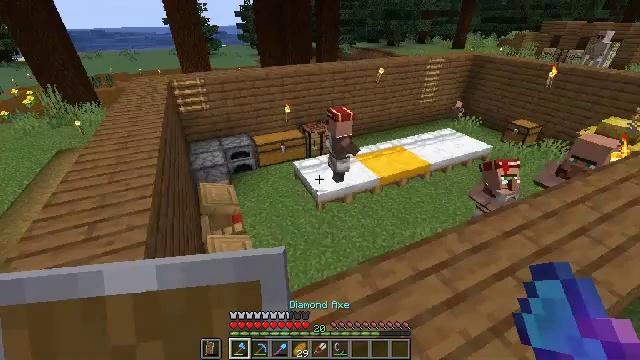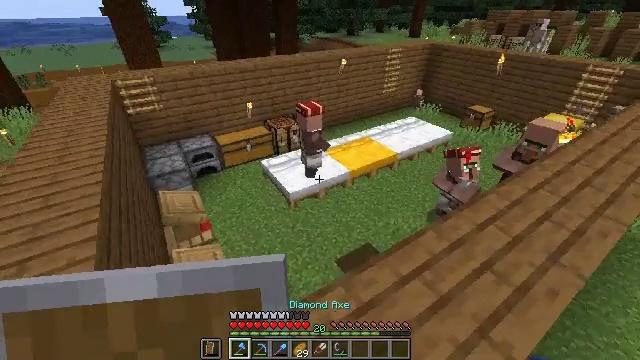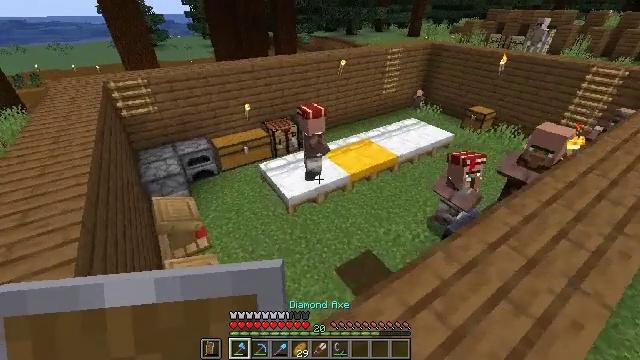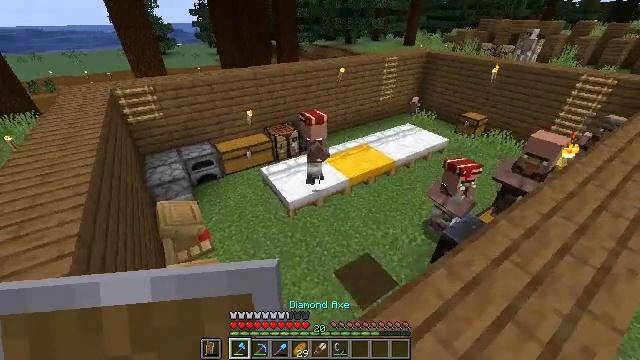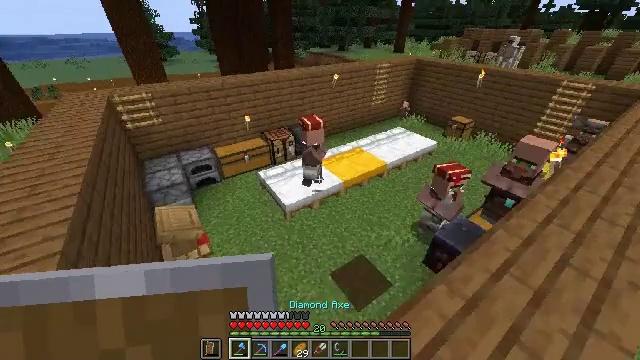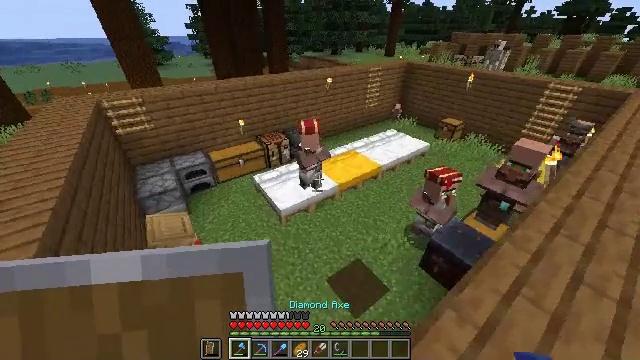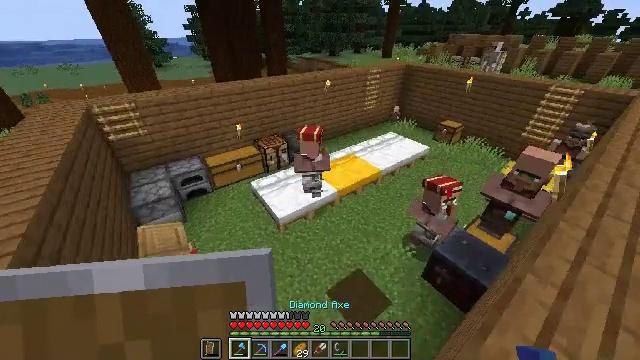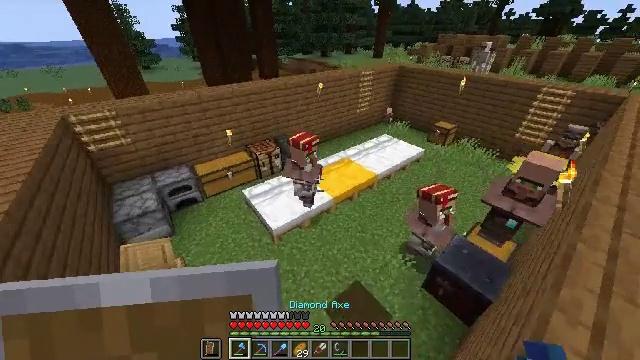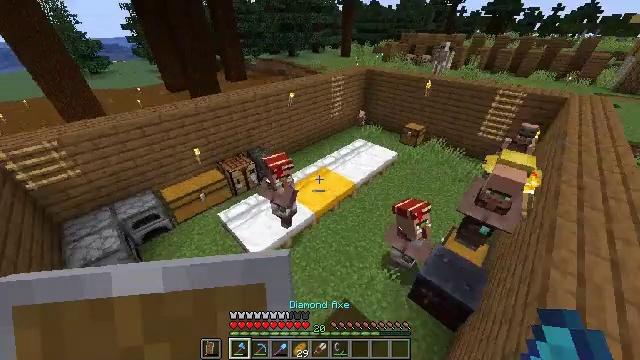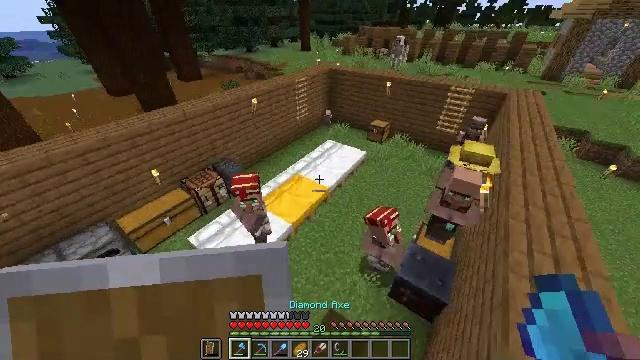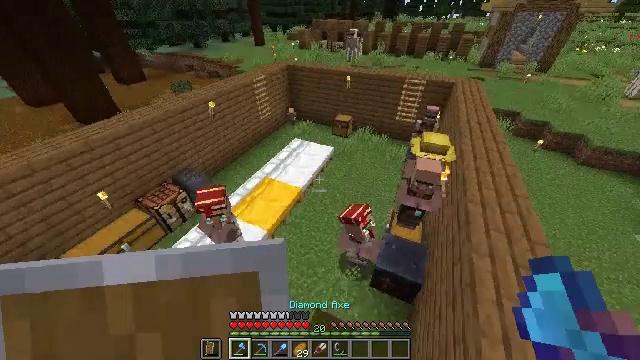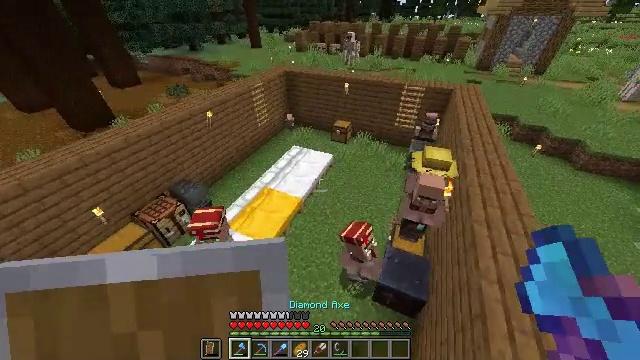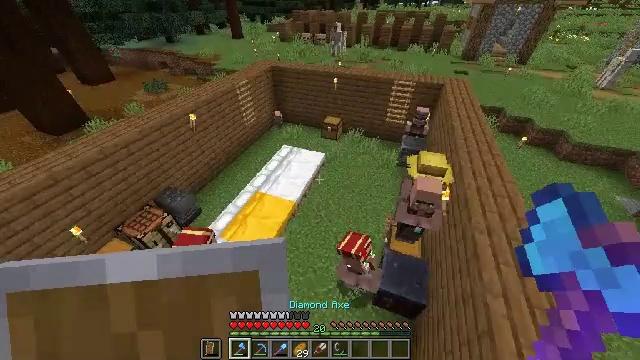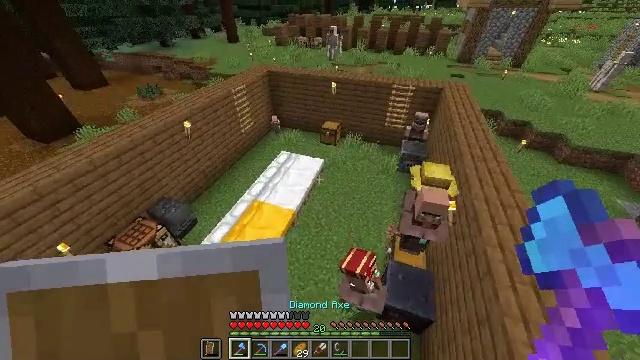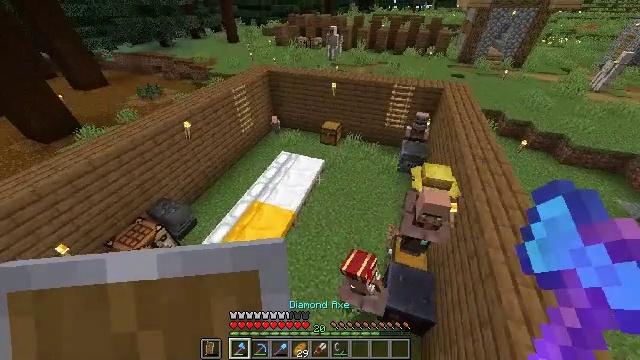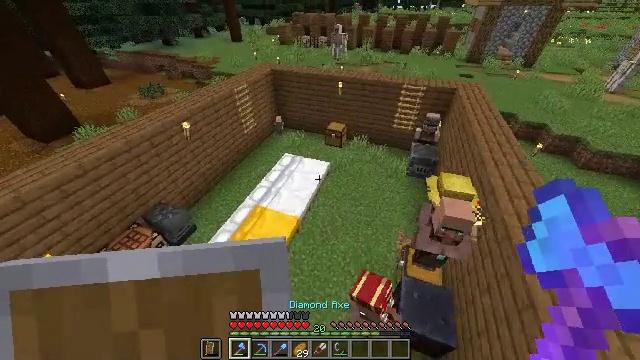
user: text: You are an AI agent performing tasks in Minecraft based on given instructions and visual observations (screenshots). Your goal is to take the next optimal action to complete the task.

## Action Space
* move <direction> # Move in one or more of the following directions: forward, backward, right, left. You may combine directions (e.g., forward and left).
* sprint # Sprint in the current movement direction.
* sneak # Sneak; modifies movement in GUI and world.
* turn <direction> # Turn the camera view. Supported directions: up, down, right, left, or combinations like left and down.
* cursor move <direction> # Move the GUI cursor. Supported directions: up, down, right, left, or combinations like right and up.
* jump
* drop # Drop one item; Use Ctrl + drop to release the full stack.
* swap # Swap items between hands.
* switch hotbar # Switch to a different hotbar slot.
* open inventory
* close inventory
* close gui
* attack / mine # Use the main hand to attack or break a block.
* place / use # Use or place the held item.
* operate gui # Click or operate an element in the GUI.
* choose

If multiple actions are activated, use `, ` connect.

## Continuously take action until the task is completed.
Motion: motion action
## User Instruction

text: Open a crafting table and make chainmail boots.
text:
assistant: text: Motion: move forward, turn right and down
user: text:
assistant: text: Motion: move forward, sprint
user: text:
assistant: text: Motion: move forward, sprint
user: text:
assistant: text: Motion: move forward, sprint, turn right
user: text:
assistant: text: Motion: move forward, sprint, turn right
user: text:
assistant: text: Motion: move forward, sprint
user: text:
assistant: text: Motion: move forward, sprint, turn right
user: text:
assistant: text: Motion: move forward, sprint, turn right and down, jump
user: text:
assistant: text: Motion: move forward, sprint, turn right and down, jump
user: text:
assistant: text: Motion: move forward, sprint, turn right and down, jump
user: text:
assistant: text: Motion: move forward, sprint, jump
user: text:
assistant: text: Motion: move forward, sprint, turn right and down, jump
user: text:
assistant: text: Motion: move forward, sprint, turn right, jump
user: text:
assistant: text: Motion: move forward, sprint, jump
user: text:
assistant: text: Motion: move forward, sprint, jump
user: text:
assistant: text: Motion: move forward, sprint, turn left, jump
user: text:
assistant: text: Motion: move forward, sprint, turn left and up, jump
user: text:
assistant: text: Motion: move forward, sprint, turn right and up
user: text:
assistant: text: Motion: move forward, sprint, turn right and up
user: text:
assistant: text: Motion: move forward, sprint, turn right and up
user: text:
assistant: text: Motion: move forward, turn right and up
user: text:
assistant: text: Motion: move forward
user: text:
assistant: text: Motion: move forward
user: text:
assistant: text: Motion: move forward
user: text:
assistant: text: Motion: move forward and move left, turn left
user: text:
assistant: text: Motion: move forward and move left, turn right and up
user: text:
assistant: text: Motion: move forward and move left, turn up
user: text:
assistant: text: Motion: move forward and move left, sprint, turn right and up
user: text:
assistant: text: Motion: move forward, sprint, turn right and up
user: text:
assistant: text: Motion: move forward, sprint, turn right and up